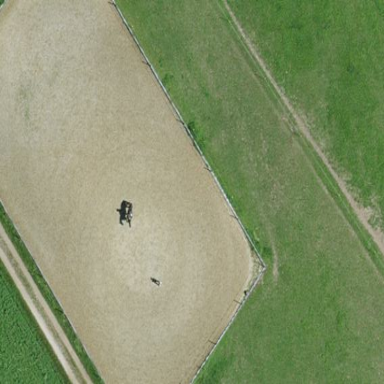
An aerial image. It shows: Equestrian pitch with sand surface.